Question: I want to change four corners(Corner Pin) of FLVPlayback using action script like bellow image.

Are there any methods to achieve this task from action script ?
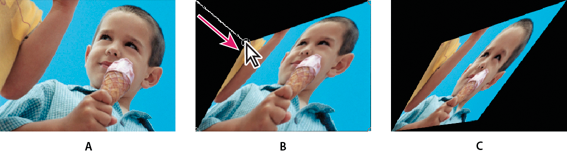
Answer: You can use the 'DistortImage Class'.
The original Actionscript 2.0 version of the class was written by Thomas Pfeiffer (aka kiroukou), inspired by Andre Michelle (andre-michelle.com). Ruben Swieringa rewrote Thomas Pfeiffer's class in Actionscript 3.0, making some minor changes/additions.
Here is a demo <URL>.
This Class works with a 'Bitmap image'. It has to be adapted to a 'flvplayback component' by using draw method every enterFrame.
You first get <URL>.
You place this code into an '.as file' and name it 'DistortImage'. You place this file into this hierarchy of folders: org > flashsandy > diqplay > 'DistortImage.as'
You have a MovieClip linked 'DragBtn' in your library. You put the following code in the actionScript panel of your .fla:
'''
import org.flashsandy.display.*;
vidPlayer.source = 'http://www.helpexamples.com/flash/video/caption_video.flv';
vidPlayer.scaleMode = 'exactFit';
vidPlayer.skin = null;
vidPlayer.visible = false; // we only see the Bitmap drawn
var C:Sprite= new Sprite(); // Sprite container
C.x = C.y = 100; // video position
this.addChild(C);
var shape:Shape = new Shape();
this.C.addChild(shape);
var iw:int = vidPlayer.width;
var ih:int = vidPlayer.height;
var distortion:DistortImage = new DistortImage(iw, ih, 2, 2);
var bitmapData:BitmapData = new BitmapData(iw, ih);
var center:Point;
function getDisplayObjectCenter(child:DisplayObject, x:Number = 0, y:Number = 0):Point {
center = new Point();
center.x = child.x + child.width / 2 + x;
center.y = child.y + child.height / 2 + y;
return center;
}
function Enter(e:Event):void {
this.shape.graphics.clear();
this.bitmapData.draw(vidPlayer); // video drawn enterFrame
distortion.setTransform(this.shape.graphics,
this.bitmapData,
this.getDisplayObjectCenter(this.d1, 0, 0),
this.getDisplayObjectCenter(this.d2, 0, 0),
this.getDisplayObjectCenter(this.d3, 0, 0),
this.getDisplayObjectCenter(this.d4, 0, 0));
}
addEventListener(Event.ENTER_FRAME, Enter);
var d1:DragBtn = new DragBtn();
d1.x = d1.y = 0;
this.C.addChild(d1);
var d2:DragBtn = new DragBtn();
d2.x = iw;
d2.y = 0;
this.C.addChild(d2);
var d3:DragBtn = new DragBtn();
d3.x = iw;
d3.y = ih - 60;
this.C.addChild(d3);
var d4:DragBtn = new DragBtn();
d4.x = 0;
d4.y = ih - 60;
this.C.addChild(d4);
d1.addEventListener(MouseEvent.MOUSE_DOWN, drag);
d2.addEventListener(MouseEvent.MOUSE_DOWN, drag);
d3.addEventListener(MouseEvent.MOUSE_DOWN, drag);
d4.addEventListener(MouseEvent.MOUSE_DOWN, drag);
function drag(e:MouseEvent):void {e.target.startDrag();}
addEventListener(MouseEvent.MOUSE_UP, up);
function up(e:MouseEvent):void {stopDrag();}
'''
Then you can deform your video like that:

The flashandmath method probably also works adapted to a video.